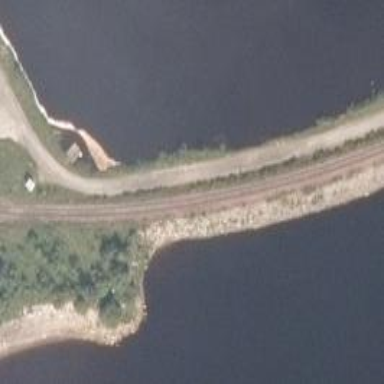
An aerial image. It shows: Rail spur service.